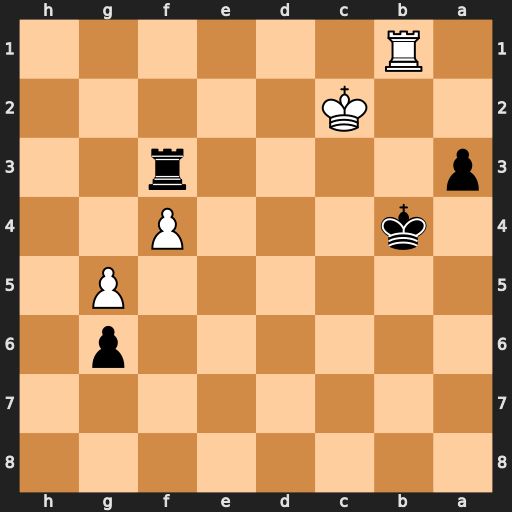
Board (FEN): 8/8/6p1/6P1/1k3P2/p4r2/2K5/1R6
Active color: b
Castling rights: -
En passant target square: -
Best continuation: Kc5 Rb8 Rxf4